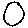
Label: moon